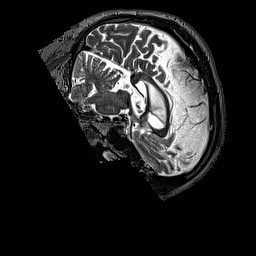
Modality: T2w
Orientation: sagittal
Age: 54
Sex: male
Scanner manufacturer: siemens
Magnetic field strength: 3 T
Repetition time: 3.2 s
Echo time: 0.567 s